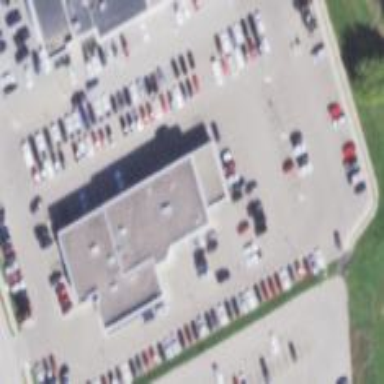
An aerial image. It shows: Retail building housing car shop.